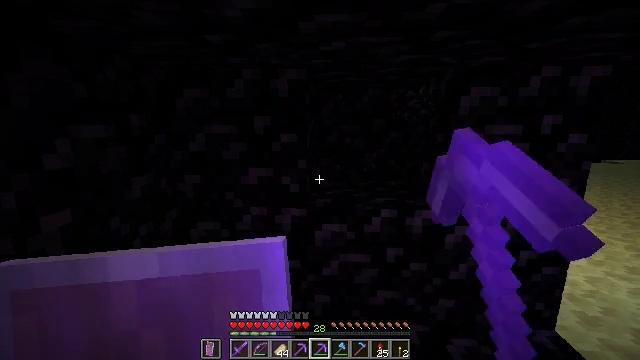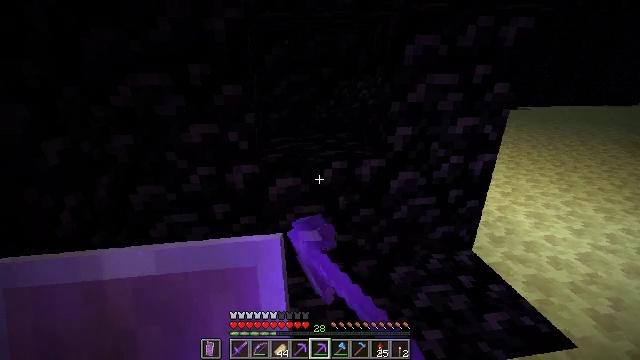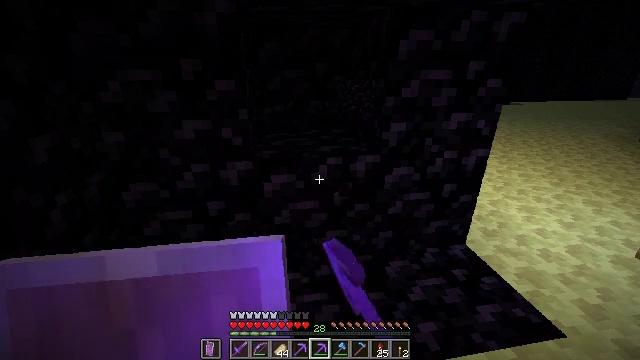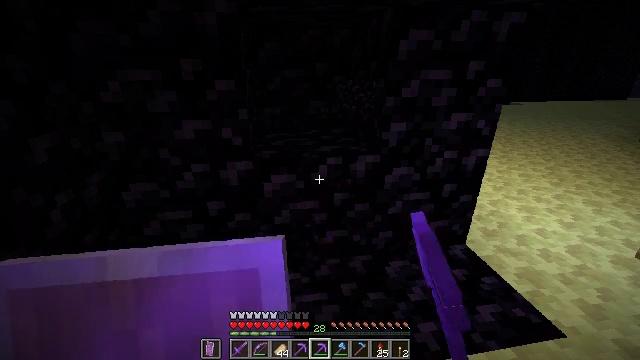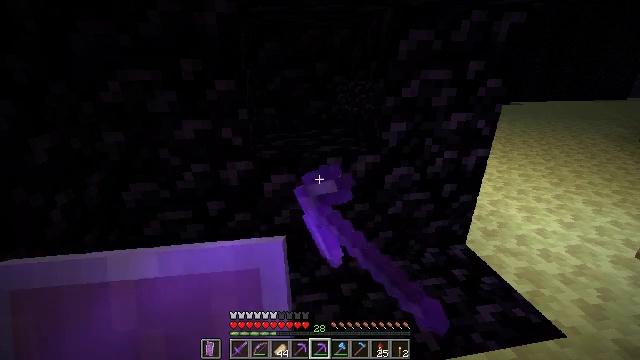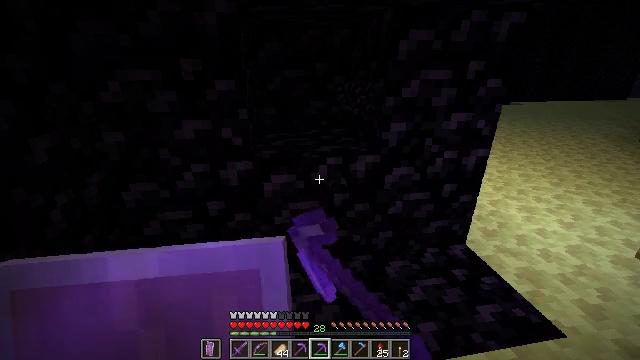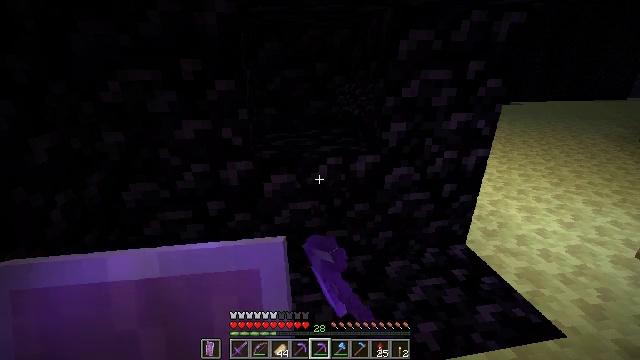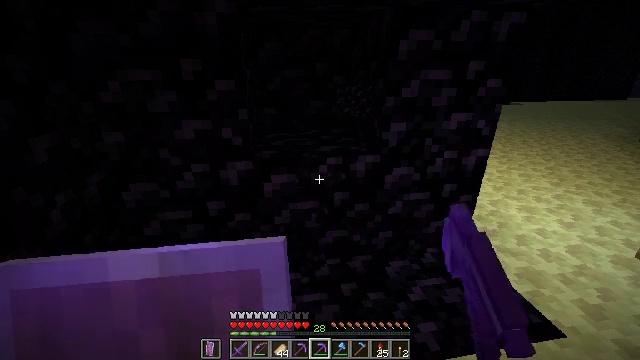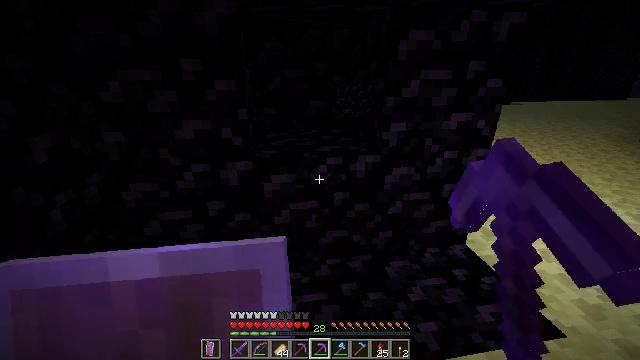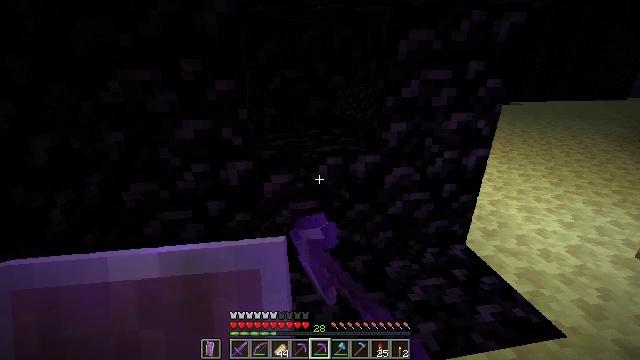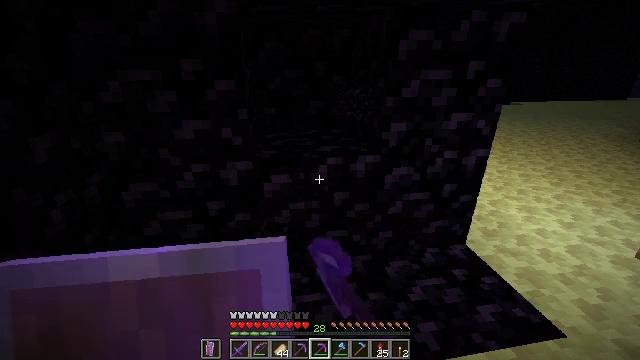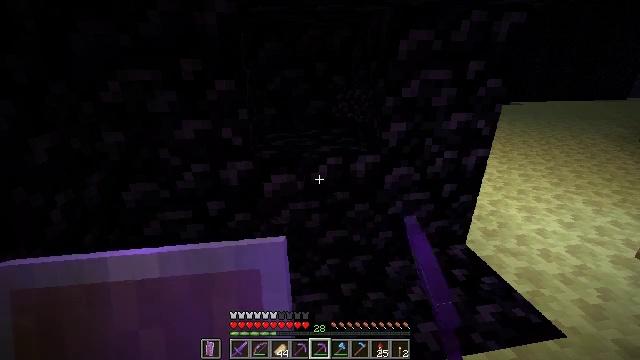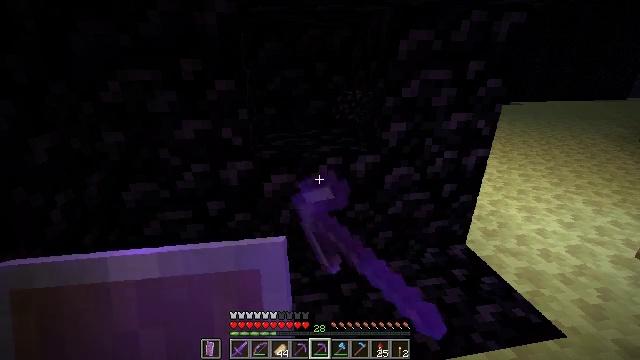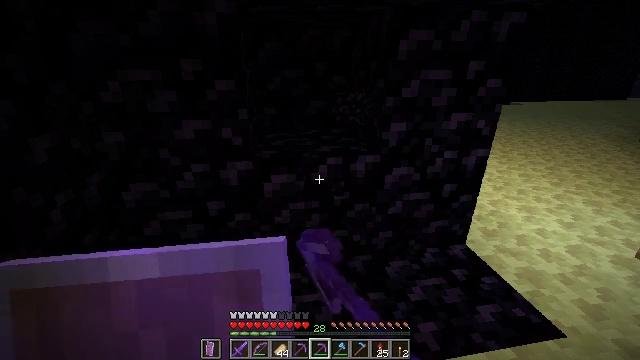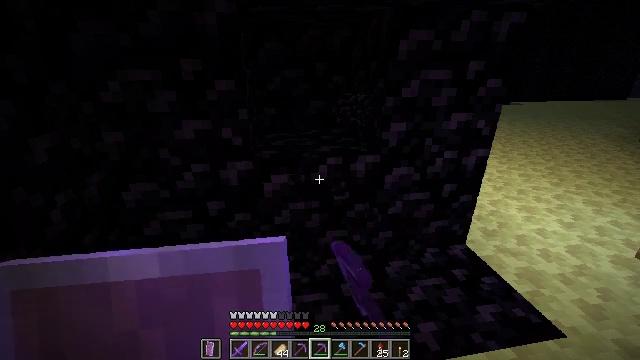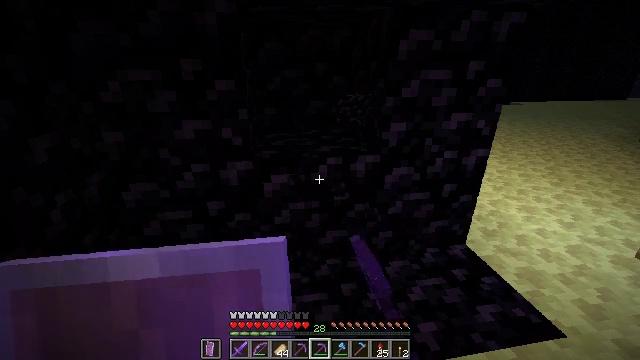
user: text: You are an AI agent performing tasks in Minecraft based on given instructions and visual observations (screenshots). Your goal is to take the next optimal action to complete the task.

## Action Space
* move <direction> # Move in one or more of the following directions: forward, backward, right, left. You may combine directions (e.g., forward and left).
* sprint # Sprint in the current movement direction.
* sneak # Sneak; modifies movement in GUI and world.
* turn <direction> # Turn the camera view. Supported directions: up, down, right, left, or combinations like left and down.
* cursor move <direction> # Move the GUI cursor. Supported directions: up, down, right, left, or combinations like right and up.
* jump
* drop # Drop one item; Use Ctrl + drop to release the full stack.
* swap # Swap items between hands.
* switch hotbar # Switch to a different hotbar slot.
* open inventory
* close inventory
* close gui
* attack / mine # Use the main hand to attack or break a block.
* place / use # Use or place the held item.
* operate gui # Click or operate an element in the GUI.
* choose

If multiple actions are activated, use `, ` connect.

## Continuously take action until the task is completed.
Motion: motion action
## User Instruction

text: Mine the obsidian block.
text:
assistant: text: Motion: turn right and down, attack / mine
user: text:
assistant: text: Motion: turn right, attack / mine
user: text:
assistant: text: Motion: attack / mine
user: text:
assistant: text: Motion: attack / mine
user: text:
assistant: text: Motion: attack / mine
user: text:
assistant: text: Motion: attack / mine
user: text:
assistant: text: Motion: attack / mine
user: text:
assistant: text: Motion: attack / mine
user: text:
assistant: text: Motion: attack / mine
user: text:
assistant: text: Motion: attack / mine
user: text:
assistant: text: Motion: attack / mine
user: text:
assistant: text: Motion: attack / mine
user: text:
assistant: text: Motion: attack / mine
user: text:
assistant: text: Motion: attack / mine
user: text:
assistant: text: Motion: attack / mine
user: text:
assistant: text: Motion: attack / mine
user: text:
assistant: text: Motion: attack / mine
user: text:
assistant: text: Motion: attack / mine
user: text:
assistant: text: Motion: attack / mine
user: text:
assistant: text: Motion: attack / mine
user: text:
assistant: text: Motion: attack / mine
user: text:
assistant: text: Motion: attack / mine
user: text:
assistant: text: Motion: attack / mine
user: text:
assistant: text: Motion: attack / mine
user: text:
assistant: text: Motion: attack / mine
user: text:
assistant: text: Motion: attack / mine
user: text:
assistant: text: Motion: attack / mine
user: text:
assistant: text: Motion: attack / mine
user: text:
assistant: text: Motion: attack / mine
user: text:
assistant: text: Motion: attack / mine